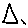
Label: triangle